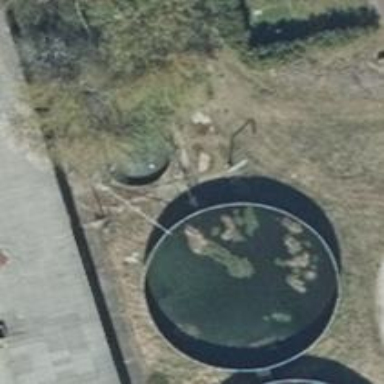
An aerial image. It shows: Storage tank that is man-made.